Interaction volume radius: 10 \u00c5
Interaction volume height: 25 \u00c5
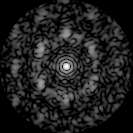
Disorder parameter: 0.6902